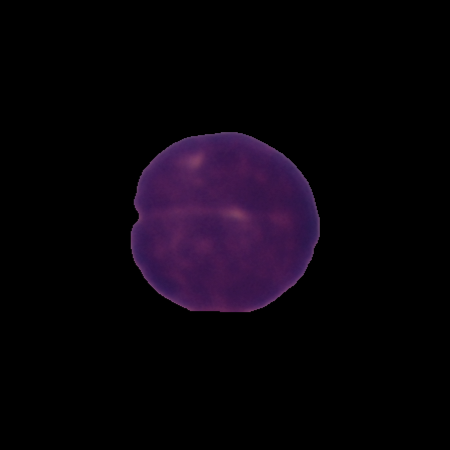
Label: healthy